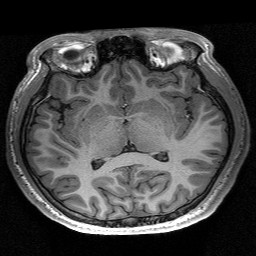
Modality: T1w
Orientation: coronal
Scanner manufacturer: siemens
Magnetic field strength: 3 T
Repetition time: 2.53 s
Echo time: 0.00267 s